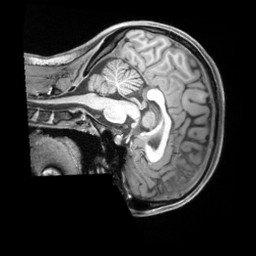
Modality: T1w
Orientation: sagittal
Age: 19
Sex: female
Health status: ill
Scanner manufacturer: siemens
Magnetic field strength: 3 T
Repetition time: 2.2 s
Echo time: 0.00218 s